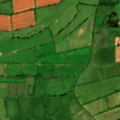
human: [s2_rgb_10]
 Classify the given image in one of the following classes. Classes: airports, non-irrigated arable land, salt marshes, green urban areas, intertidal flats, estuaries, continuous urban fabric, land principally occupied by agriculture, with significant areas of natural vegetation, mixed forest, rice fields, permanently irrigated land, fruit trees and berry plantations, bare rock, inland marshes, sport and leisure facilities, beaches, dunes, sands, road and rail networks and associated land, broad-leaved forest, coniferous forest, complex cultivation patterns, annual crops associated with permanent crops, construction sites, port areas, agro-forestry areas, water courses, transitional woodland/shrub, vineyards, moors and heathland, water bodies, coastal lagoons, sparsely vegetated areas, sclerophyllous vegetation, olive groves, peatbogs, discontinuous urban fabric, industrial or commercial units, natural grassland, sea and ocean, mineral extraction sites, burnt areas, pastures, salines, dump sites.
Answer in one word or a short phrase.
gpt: non-irrigated arable land, pastures